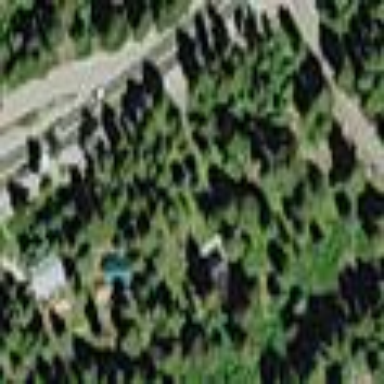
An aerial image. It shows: Evergreen needle-leaved woodland.